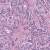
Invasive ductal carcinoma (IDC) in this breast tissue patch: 1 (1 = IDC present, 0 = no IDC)